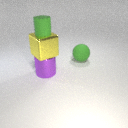
large purple metal cylinder in front of large green rubber sphere